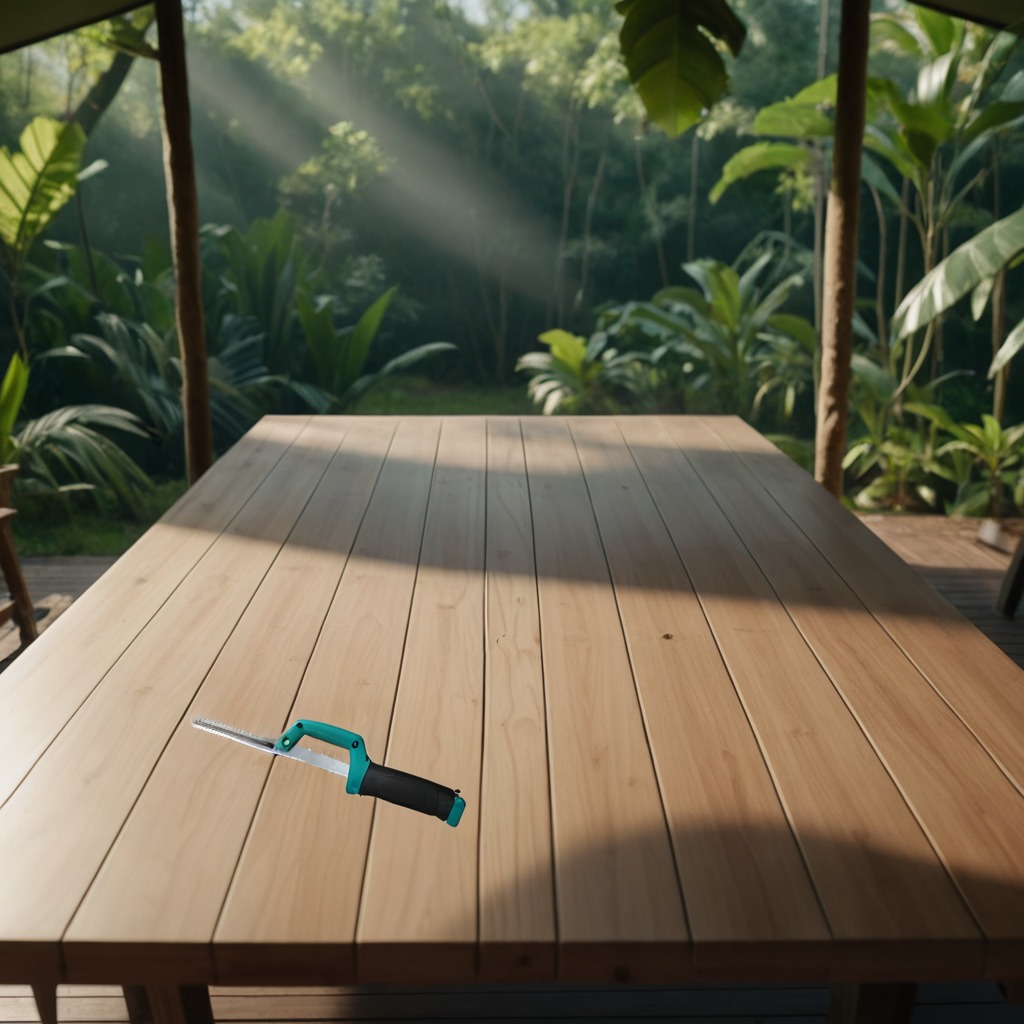
A metal saw is lying on the wooden table in a jungle field workshop tent.